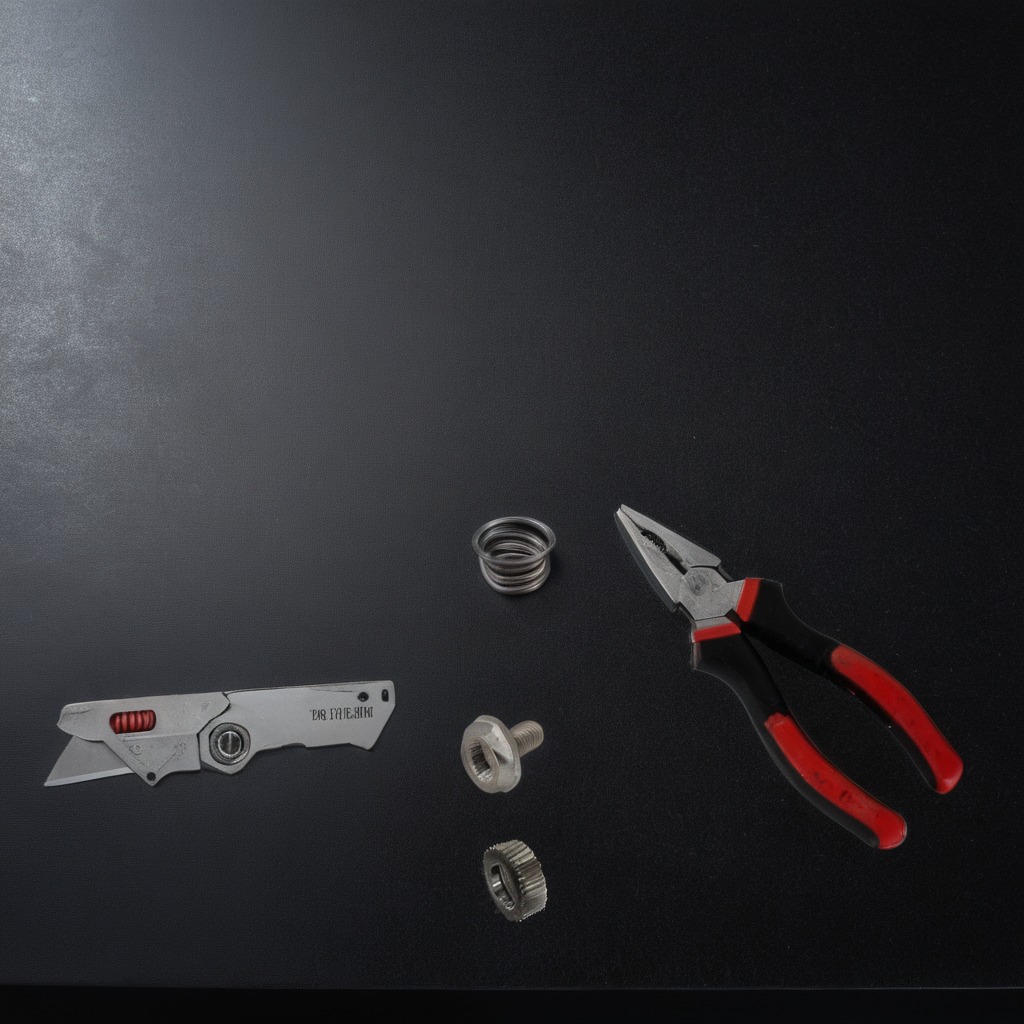
A steel gear with teeth, a utility knife, a metal machine screw, a pair of pliers, and a coiled metal spring are lying on the clean granite tabletop covered with a black rubber mat inside a workshop under bright overhead lighting crisp shadows high clarity worn but beneath the mat.